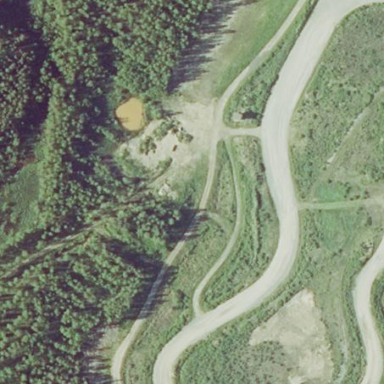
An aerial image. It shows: Raceway road.